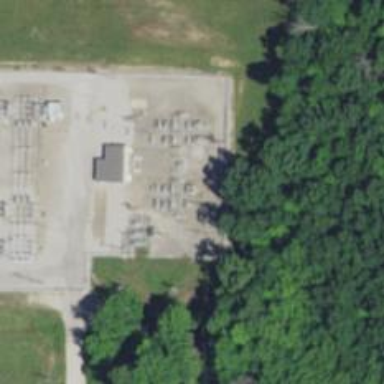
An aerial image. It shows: Switch used for power control.